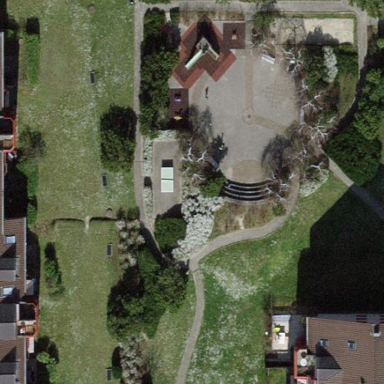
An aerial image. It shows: Playground area for leisure land.